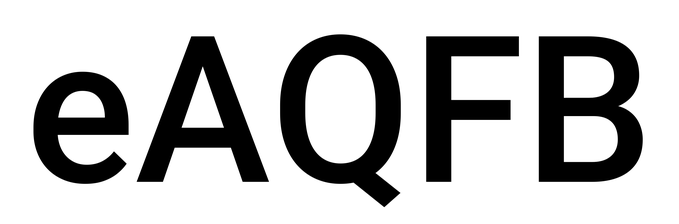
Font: Roboto_Medium